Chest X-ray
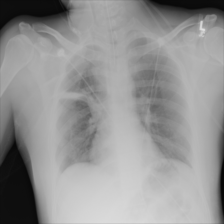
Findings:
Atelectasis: positive
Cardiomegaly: negative
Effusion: negative
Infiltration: negative
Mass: negative
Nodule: negative
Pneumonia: negative
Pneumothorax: negative
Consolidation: negative
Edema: negative
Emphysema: negative
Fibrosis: negative
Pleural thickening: negative
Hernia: negative